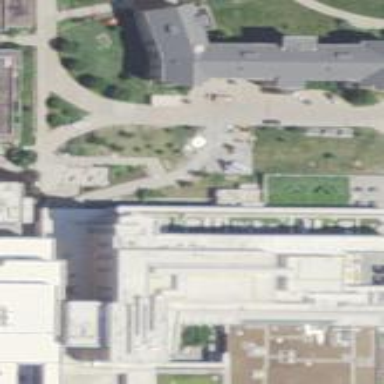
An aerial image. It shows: Hospital building.